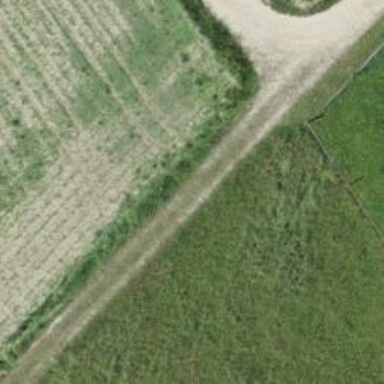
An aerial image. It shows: Gravel track with grade 4 track type. Designed for agricultural vehicles.